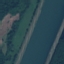
Label: River